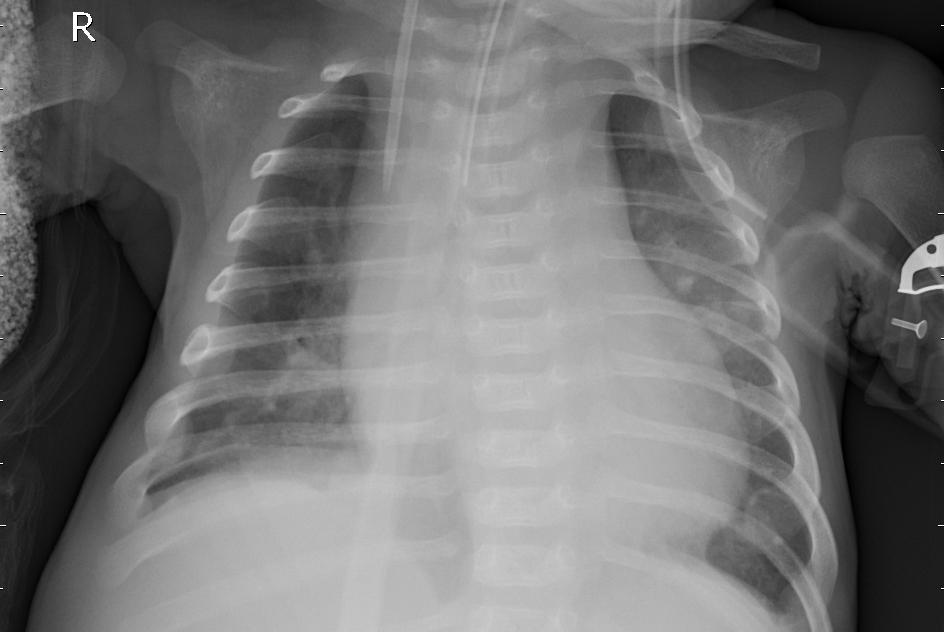
Diagnosis: PNEUMONIA